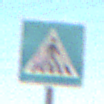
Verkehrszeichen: FussgaengerueberwegLinks
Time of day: Dawn
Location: Outdoor (Nature)
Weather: Clear
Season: NotSpecified
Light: Natural